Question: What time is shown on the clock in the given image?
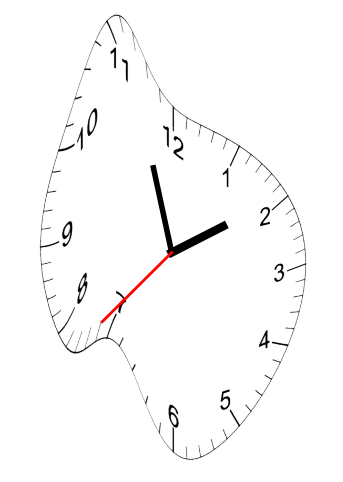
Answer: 01:56:37